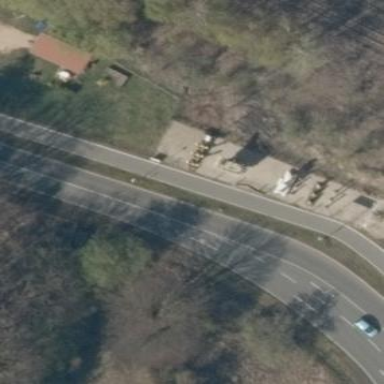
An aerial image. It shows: Substation that is also considered tourist attraction.